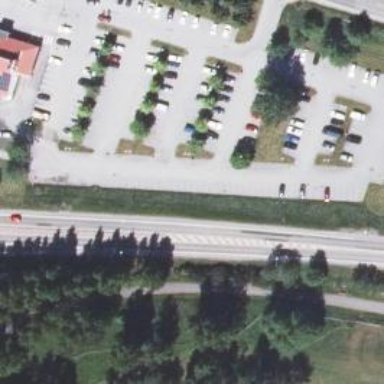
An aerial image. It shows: Trunk highway.